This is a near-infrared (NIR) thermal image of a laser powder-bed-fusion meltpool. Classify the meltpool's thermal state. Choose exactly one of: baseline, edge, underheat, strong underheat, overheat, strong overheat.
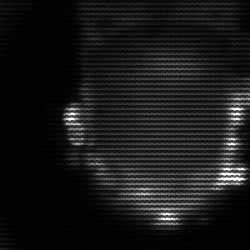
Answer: baseline